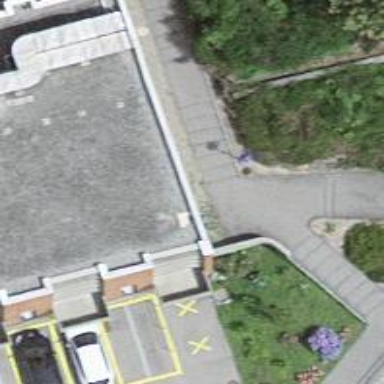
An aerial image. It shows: Set of steps on the road.